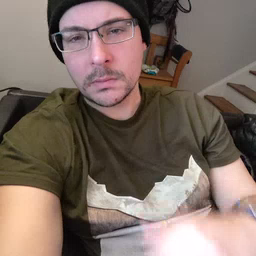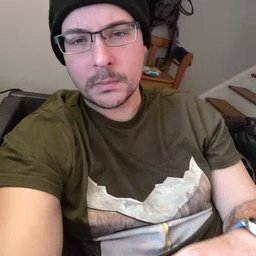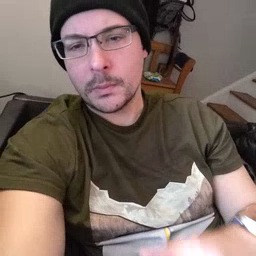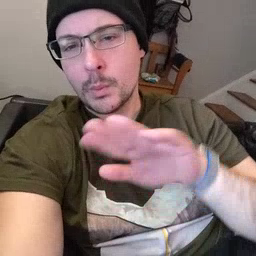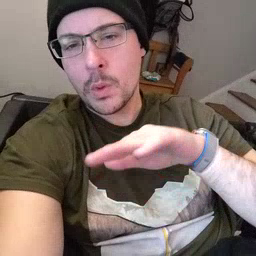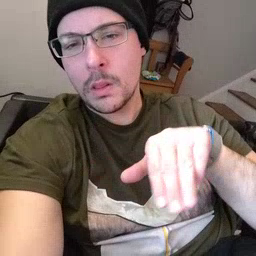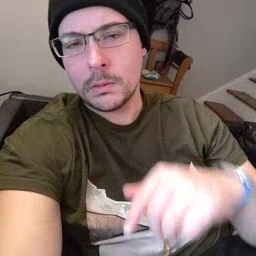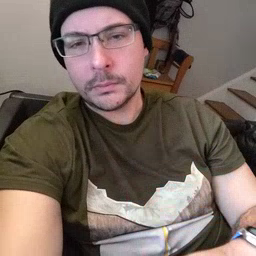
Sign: pool